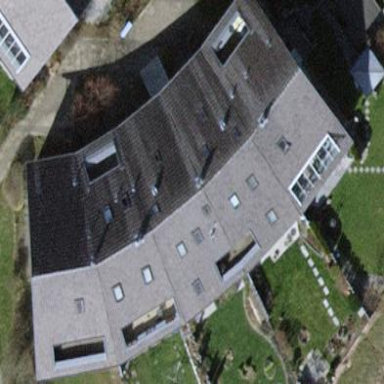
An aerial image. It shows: Terrace building.